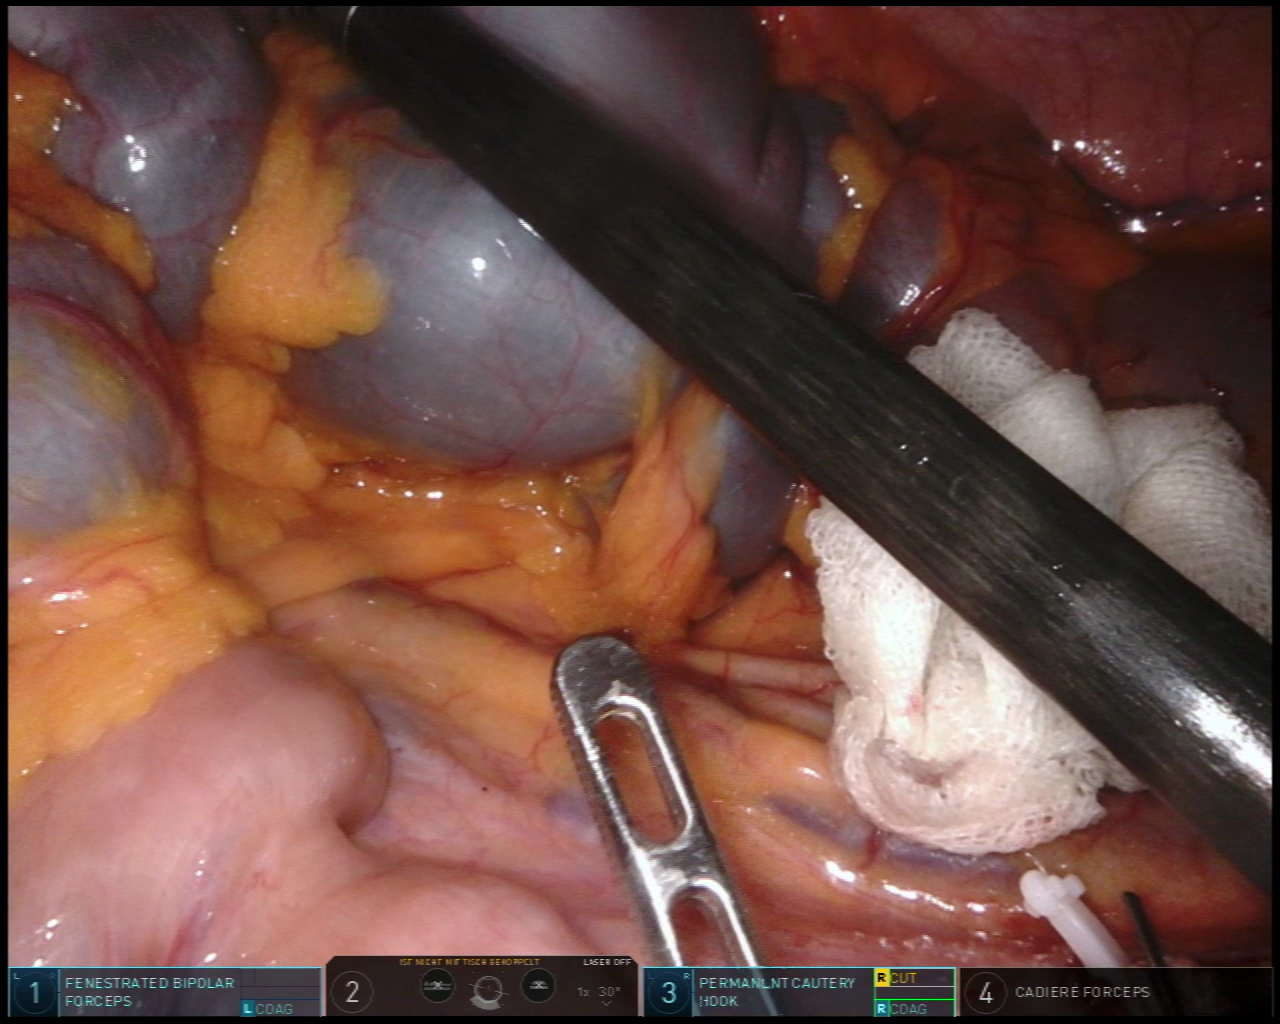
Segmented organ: intestinal_veins
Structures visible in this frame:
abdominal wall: no
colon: yes
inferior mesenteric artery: no
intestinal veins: yes
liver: no
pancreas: no
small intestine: yes
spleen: no
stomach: no
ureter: no
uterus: no
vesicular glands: no